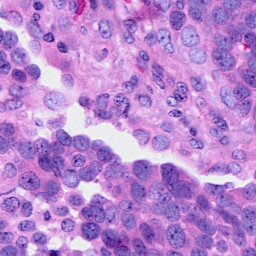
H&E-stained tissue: Ovarian